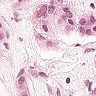
Metastatic tissue present: yes